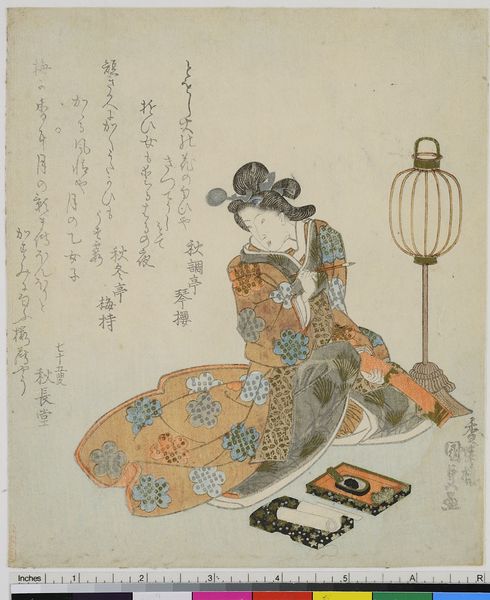
Künstler: Utagawa Kunisada
Standort: Hamburg
Institution: Museum für Kunst und Gewerbe Hamburg
Schlagwörter: frau, laterne, sitzend, holzschnitt, japan, asien, druckgraphik, druckgrafik, buchstaben, literatur, schreiben, zeit, farbholzschnitt, edo, reproduktionen, dichtkunst, druckerzeugnisse, blindprägedruck, blinddruck, surimono